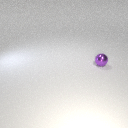
small purple metal sphere